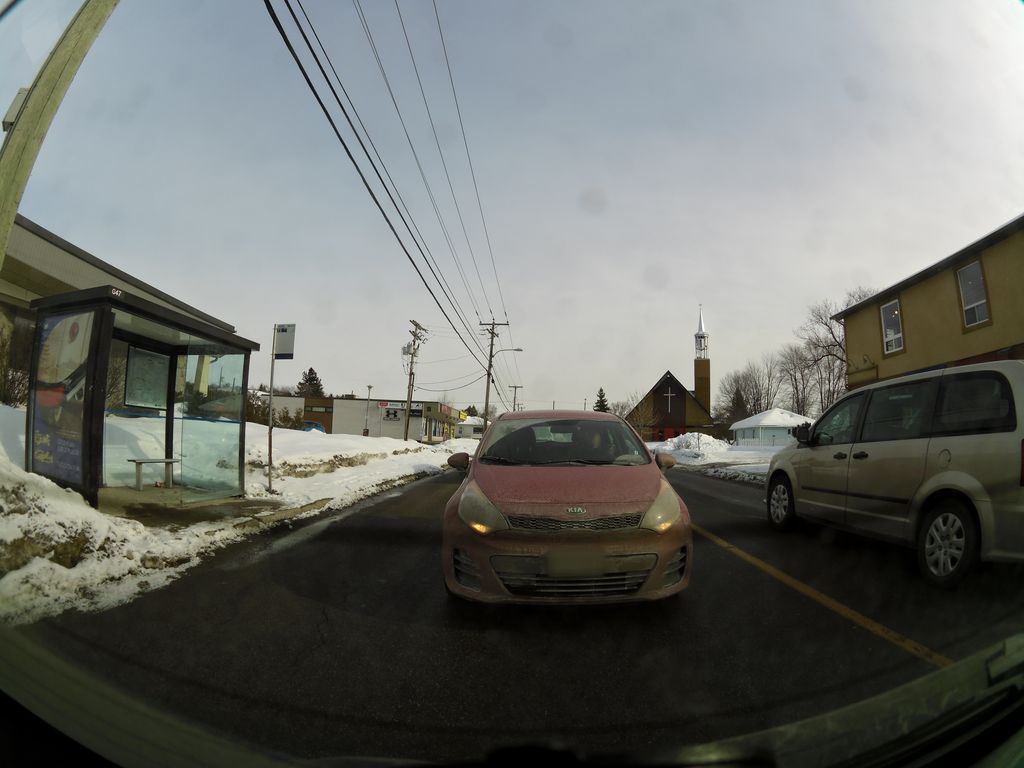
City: ottawa-gatineau